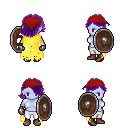
a pixel art fantasy rpg character, female body template, dark elf, purple skin, yellow tattered cape, white pants, purple swoop hairstyle, red bandana, metal gloves, brown shoes, shield, four views (front, back, left, right), 2x2 character sprite sheet, small pixel art, hard edges, no anti-aliasing